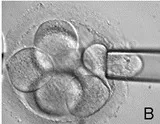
Blastomere.
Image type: radiology (mri)